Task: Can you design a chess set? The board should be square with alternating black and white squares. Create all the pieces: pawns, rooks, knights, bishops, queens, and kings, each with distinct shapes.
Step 3765:
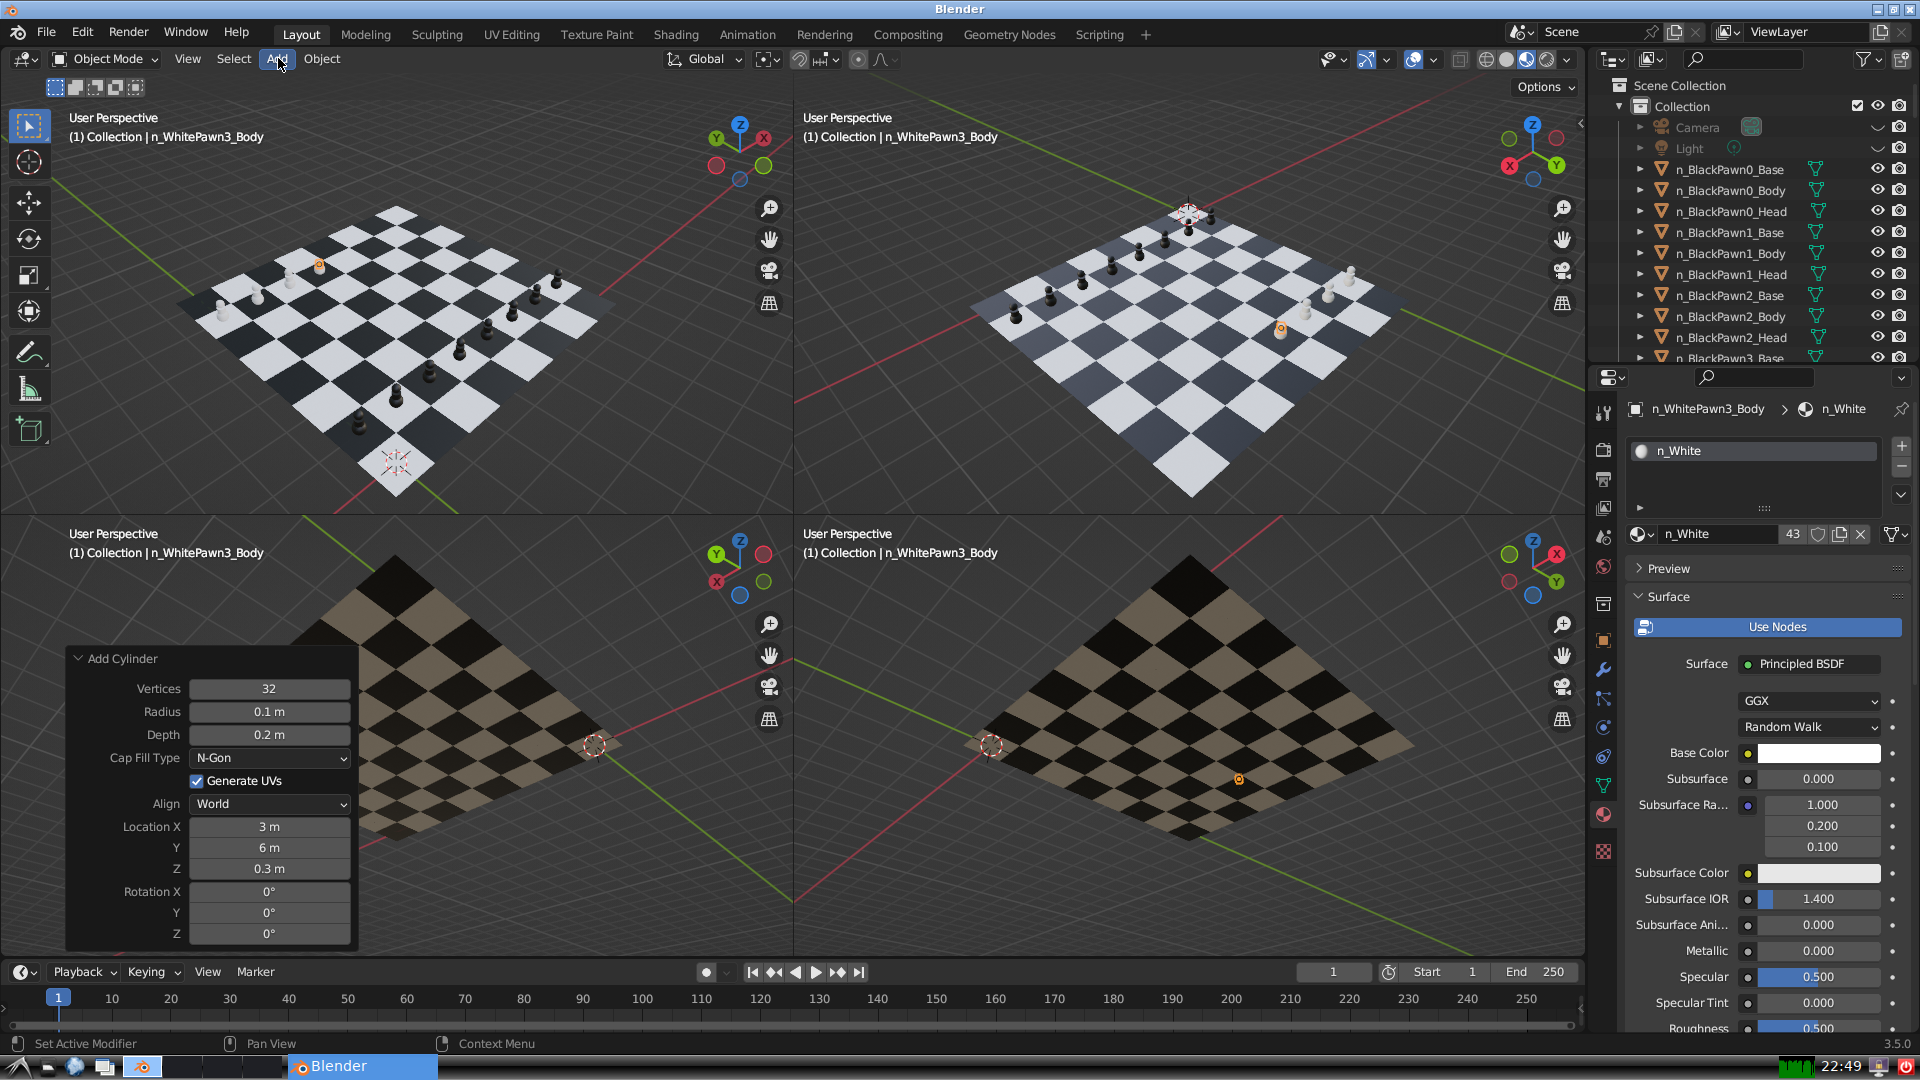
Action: click: no